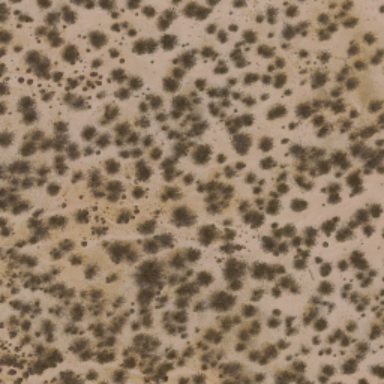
This is a chaparral .